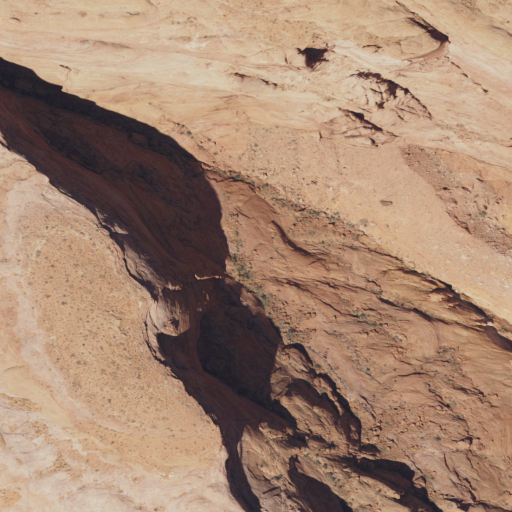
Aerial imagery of ridge(s) in Utah named Hole-in-the-Rock containing barren land, shrub, and grassland